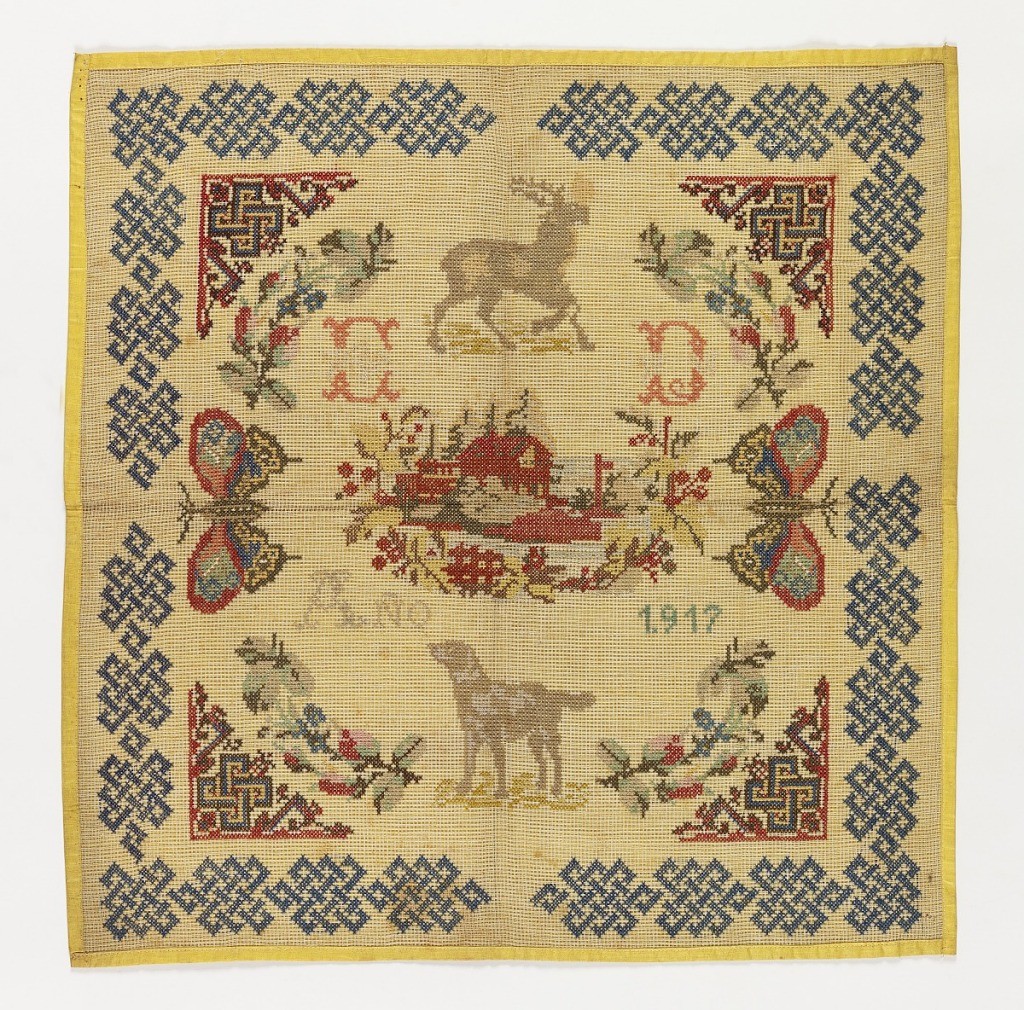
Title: Sampler
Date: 19th century
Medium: silk and mercerized cotton embroidery on cotton foundation Technique: embroidered in cross stitch on plain weave foundation
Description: Rural landscape with butterflies, dog, and deer and frame of interlaced motifs.  Date 1917 probably added later.